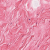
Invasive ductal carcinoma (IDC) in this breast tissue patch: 0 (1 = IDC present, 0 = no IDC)